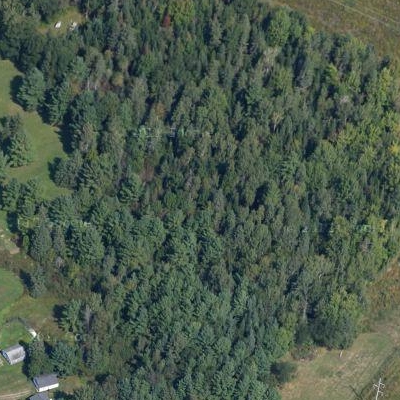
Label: eForest